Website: macys
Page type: payment
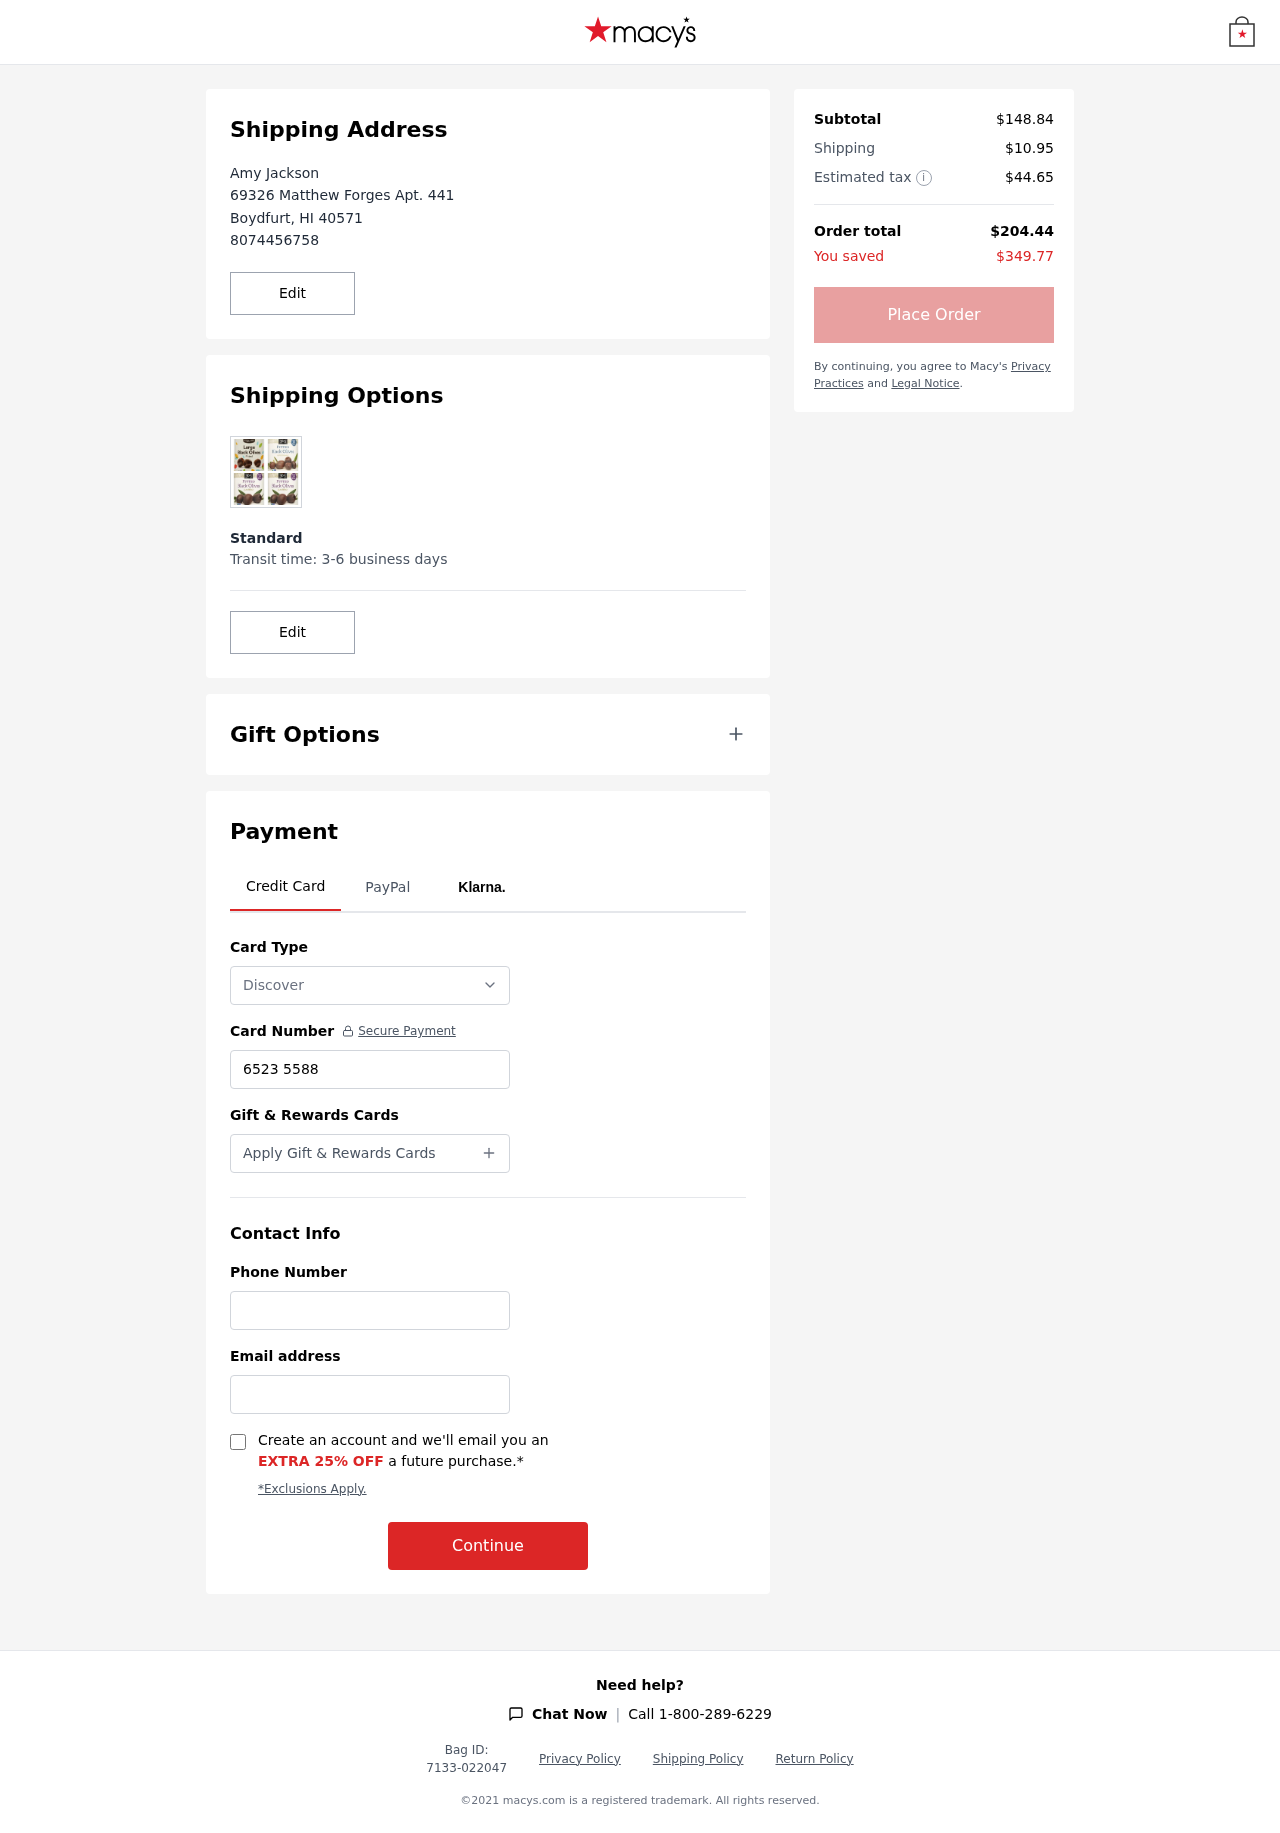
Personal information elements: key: PII_CARD_NUMBER
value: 6523 5588 9782 9158
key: PII_CARD_TYPE
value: Discover
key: PII_CITY
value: Boydfurt
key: PII_EMAIL
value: amy_jackson@hotmail.com
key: PII_FULLNAME
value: Amy Jackson
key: PII_PHONE
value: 8074456758
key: PII_POSTCODE
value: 40571
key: PII_STATE_ABBR
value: HI
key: PII_STREET
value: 69326 Matthew Forges Apt. 441
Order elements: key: ORDER_SUBTOTAL
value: $148.84
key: ORDER_SHIPPING_COST
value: $10.95
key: ORDER_TAX
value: $44.65
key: ORDER_TOTAL
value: $204.44
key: ORDER_SAVINGS
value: $349.77